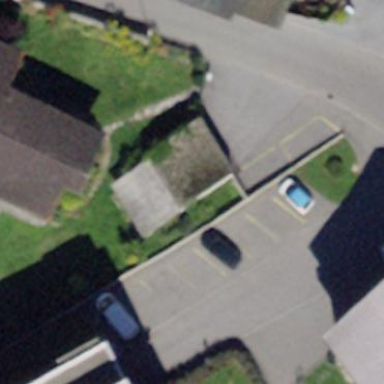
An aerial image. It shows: Group of garages.